Question: I am trying to create a figure in which the colorbar will extend beyond the data range (go higher than the max value of data). The ultimate purpose is that I need to plot a series of images (as time progresses) of model output, and each hour is stored in a separate file. I would like the colorbar for all the figures to be the same, so that they can be joined into an animation.
Here is a sample script:
'''
import matplotlib.pyplot as plt
import numpy as np
x = np.arange(0, 360, 1.5)
y = np.arange(-90, 90, 1.5)
lon, lat = np.meshgrid(x, y)
noise = np.random.random(lon.shape) # values in range [0, 1)
fig = plt.figure()
ax = fig.add_subplot(111)
plt.hold(True)
plt.contourf(lon, lat, noise)
plt.colorbar()
'''
This produces the following figure:

I've been trying to set the limits of the colorbar to values outside the data range (for example, from -1. to 2.) using two methods that I've found online:
Setting vmin=-1 and vmax=2 inside the plotting line:
'''
fig = plt.figure()
ax = fig.add_subplot(111)
plt.hold(True)
plt.contourf(lon, lat, noise, vmin=-1., vmax=2.)
plt.colorbar()
'''
This seems to only change the colors displayed, so that the first color in the colormap would correspond to -1 and the last one to 2, but it does not extend the colorbar to show those values (left figure in link below).
The other one was to try and enforce ticks in the colorbar to extend to that range:
'''
fig = plt.figure()
ax = fig.add_subplot(111)
plt.hold(True)
plt.contourf(lon, lat, noise)
plt.colorbar(ticks=np.arange(-1,2.1, .2))
'''
This results in tick position as defined, but only for the range in which there's data, i.e., the colorbar still doesn't extend from -1 to 2 (middle figure in link below).
Does anyone know how I would get it to do what I want? Something like the right figure at this link: <URL>
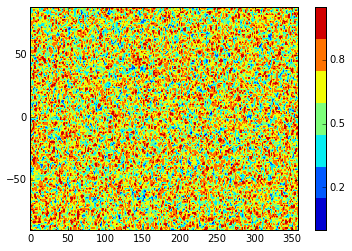
Answer: For most 2D plotting function (such as 'imshow', 'pcolor', etc.) setting 'vmin' and 'vmax' does the job. However, 'contourf' (and also 'contour') take the 'levels' at which you ask it to draw the contours into account when mapping the colors:
If you don't specify the 'levels' argument, then the function automatically generates 10 equally spaced levels from the minimal to maximal value of your data. So to achieve what you want (consistency over varying input data) you have to specify the levels explicitly:
'''
import matplotlib.pyplot as plt
import numpy as np
# generate data
x = np.arange(0, 360, 1.5)
y = np.arange(-90, 90, 1.5)
lon, lat = np.meshgrid(x, y)
noise = np.random.random(lon.shape)
# specify levels from vmim to vmax
levels = np.arange(-1, 2.1, 0.2)
# plot
fig = plt.figure()
ax = fig.add_subplot(111)
plt.contourf(lon, lat, noise, levels=levels)
plt.colorbar(ticks=levels)
plt.show()
'''
Result: